Field crop: tomato
Growth stage: 1
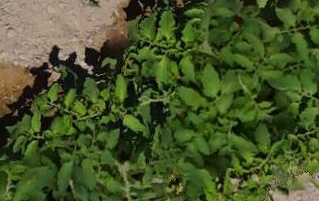
Species: tomato